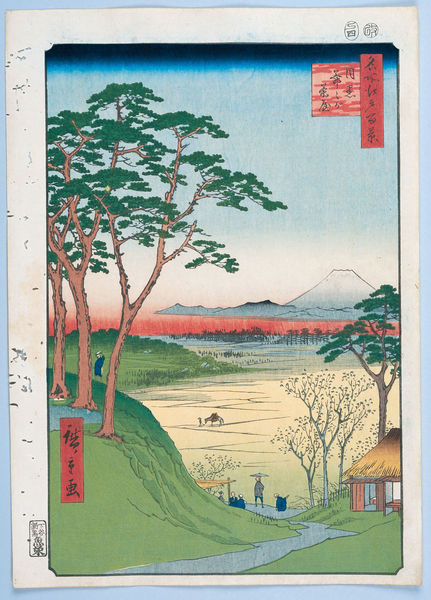
Titel: 100 berühmte Ansichten von Edo
Künstler: Utagawa Hiroshige
Schlagwörter: baum, berg, blau, himmel, mann, wasser, bäume, grün, landschaft, menschen, sand, see, hut, männer, zeichen, blüte, dach, haus, rot, schirm, weg, ebene, feld, felder, hütte, holzschnitt, japan, schrift, berge, farben, gebirge, dunst, inschrift, japanisch, schriftzeichen, abendrot, vulkan, asien, text, beschriftung, farbholzschnitt, buchillustration, reis, kirschblüte, fuji, fujijama, hokusai, reisfelder, hiroshige, kirschblte